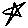
Label: star